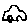
Label: car